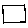
Label: square